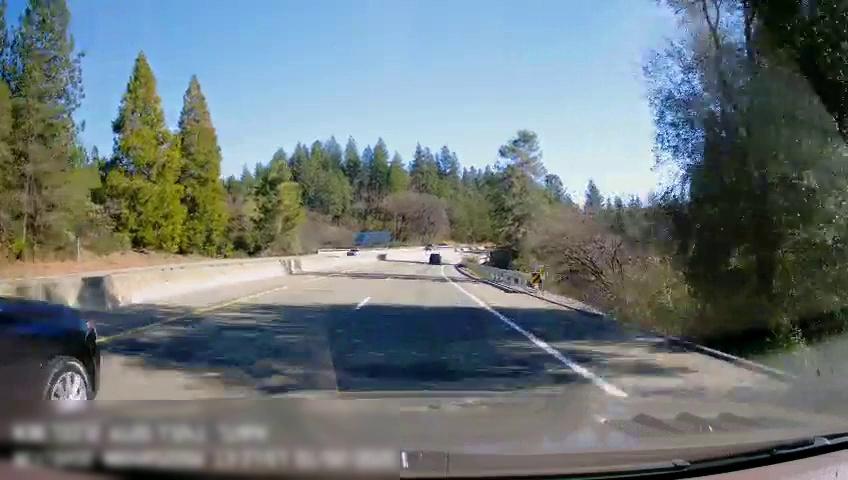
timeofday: Day
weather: Sunny
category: Drivable Space
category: Vehicles | SUV
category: Vehicles | Car
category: Vehicles | Car
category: Lanes | Current Lane
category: Lanes | Current Lane
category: Lanes | Alternate Lane
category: Traffic | Signs